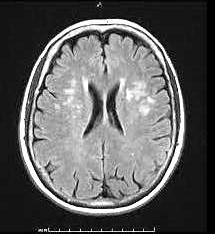
Label: notumor